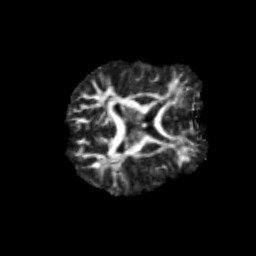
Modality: FA
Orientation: axial
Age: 19
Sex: male
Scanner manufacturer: siemens
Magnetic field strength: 3 T
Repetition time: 3.5 s
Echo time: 0.125 s